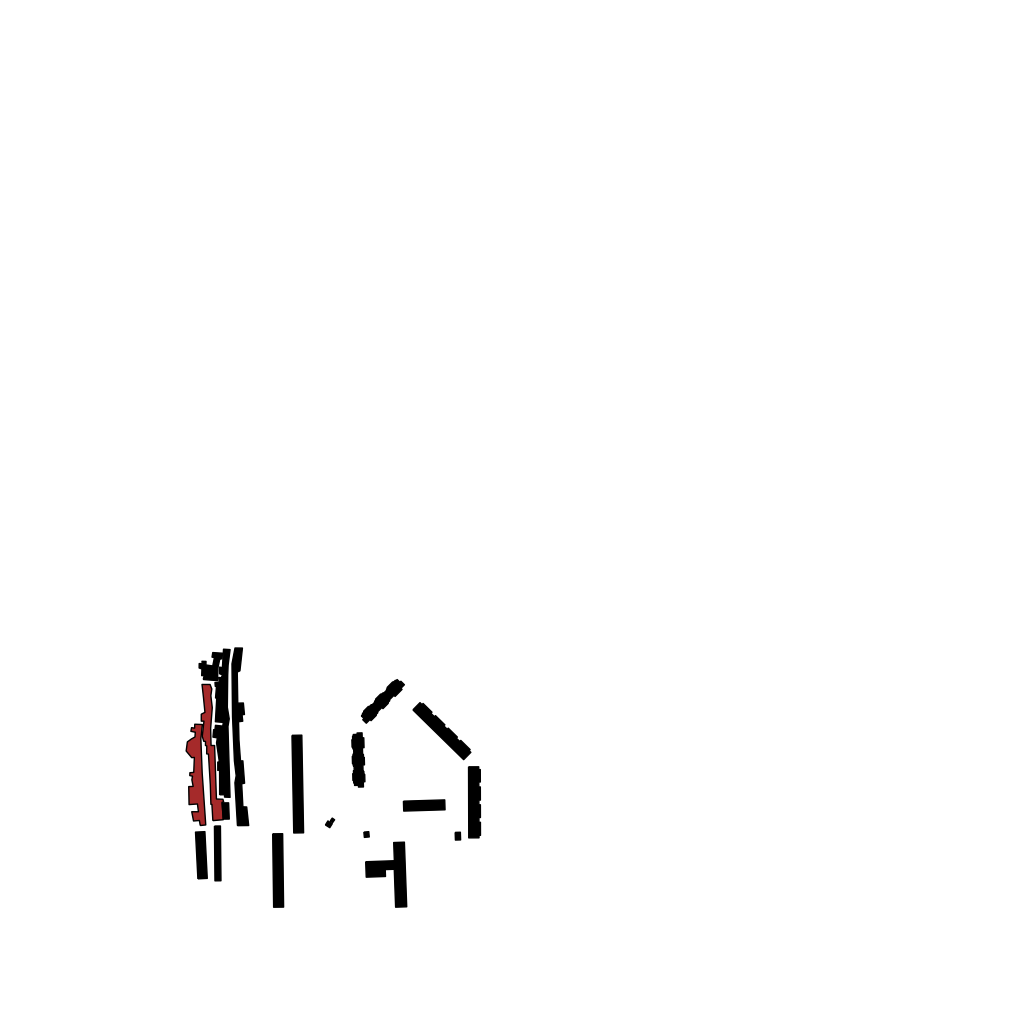
Tags: overhead vector_map, recreation, residential, modern, soviet, individual_rise, low_rise, density_1, Building, Facility, 1.0 km²